Question: It is common to have a heading that applies to a level above the document level. For example, in this screenshot of a New York Time's headline, "Middle East" is the category which is above the page level. Obviously, "Even Gaza..." is the heading of the page.
My question is, what is the best way to mark up "Middle East"? The nytimes devs chose to use an h3 but this seems like it might not be best. It almost seems like it would need an h0 tag.
I'd love to hear opinions on this. Thanks.
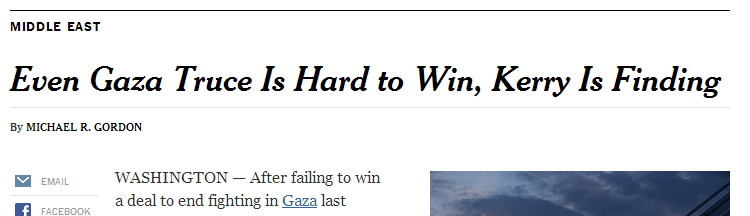
Answer: (Assuming HTML5.)
The whole article should be placed in an 'article' element.
This 'article' "longs" for a heading. Of course it should be the actual title ("Even Gaza <URL>.
So now we have:
'''
<article>
<h2>Even Gaza Truce Is Hard to Win, Kerry is Finding</h2>
</article>
'''
What to do about "Middle East"?
Currently, the document outline is:
'''
1. untitled (- should be the page/site title)
1.1 "Even Gaza Truce Is Hard to Win, Kerry is Finding"
'''
Makes sense.
If you would use a heading for "Middle East", and place it before the article heading, the outline would become:
'''
1. untitled (- should be the page/site title)
1.1 "Middle East"
1.1.1 "Even Gaza Truce Is Hard to Win, Kerry is Finding"
'''
Can make sense, but I'd only use it for a page listing several articles categorized under "Middle East" (in which case the "Middle East" should be the heading of a 'section' with 'article' children).
If you would use a heading placed after, it would become:
'''
1. untitled (- should be the page/site title)
1.1 "Even Gaza Truce Is Hard to Win, Kerry is Finding"
1.1.1 "Middle East"
'''
Doesn't make sense.
So I'd not use a heading for "Middle East" if this is a page containing only this article. Instead, you might want to use markup described in <URL>:
Use a <URL> element for the category and the article title; that way the category will not change the document outline and it's clear that its part of the introductory.
'''
<article>
<header>
<div>Middle East</div>
<h2>Even Gaza Truce Is Hard to Win, Kerry is Finding</h2>
</header>
</article>
'''
The author (as well as the share links) could be placed in a <URL> element:
'''
<article>
<header>
<div>Middle East</div>
<h2>Even Gaza Truce Is Hard to Win, Kerry is Finding</h2>
</header>
<footer>
<div>By Michael R. Gordon</div>
<div>Share: ...</div>
</footer>
</article>
'''
So everything else (i.e., not in 'header'/'footer') in this 'article' is considered to be the main content.